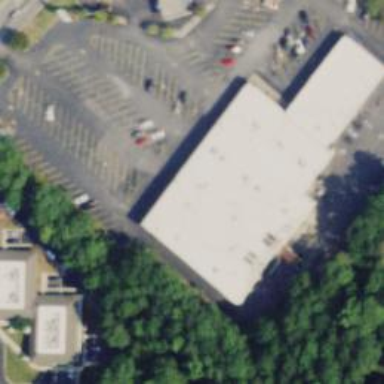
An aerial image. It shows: Retail building.